Interaction volume radius: 5 \u00c5
Interaction volume height: 15 \u00c5
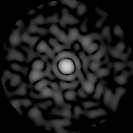
Disorder parameter: 0.8453